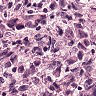
Metastatic tissue present: yes